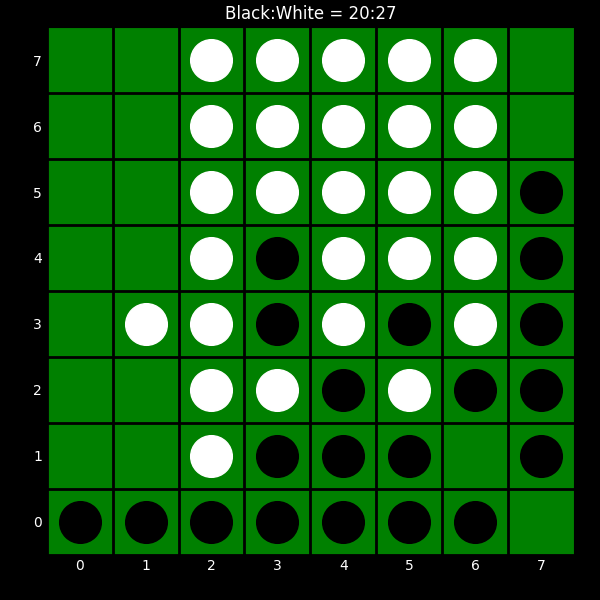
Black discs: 20
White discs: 27